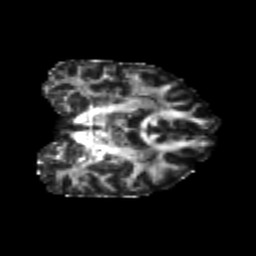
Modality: FA
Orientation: coronal
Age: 25
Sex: female
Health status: healthy
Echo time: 0.074 s